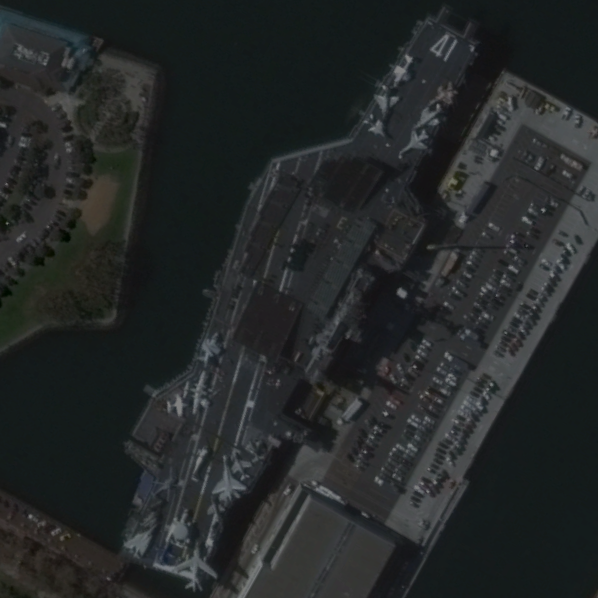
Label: aircraft_carrier